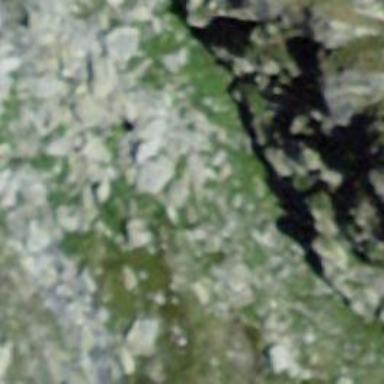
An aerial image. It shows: Natural cliff.